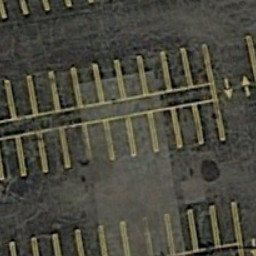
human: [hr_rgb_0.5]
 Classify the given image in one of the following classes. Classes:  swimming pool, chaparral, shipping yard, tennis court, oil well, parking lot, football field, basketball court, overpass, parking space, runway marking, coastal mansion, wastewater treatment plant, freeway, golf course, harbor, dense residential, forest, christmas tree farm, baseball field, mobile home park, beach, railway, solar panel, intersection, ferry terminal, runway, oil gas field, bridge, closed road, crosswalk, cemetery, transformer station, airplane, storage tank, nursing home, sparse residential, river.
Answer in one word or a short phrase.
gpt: parking space